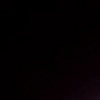
Label: space